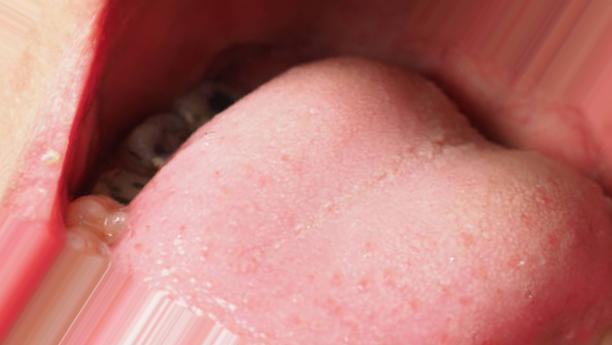
Condition: Caries